Field crop: tomato
Growth stage: 1
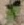
Species: solanum